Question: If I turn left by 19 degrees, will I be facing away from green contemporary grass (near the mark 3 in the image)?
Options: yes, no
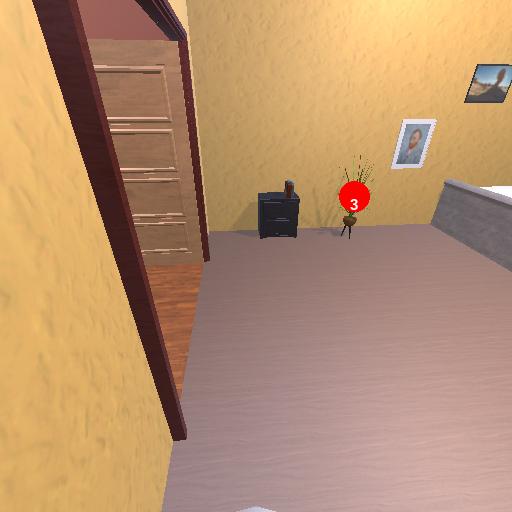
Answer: yes